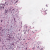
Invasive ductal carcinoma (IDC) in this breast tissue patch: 0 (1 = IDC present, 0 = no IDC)